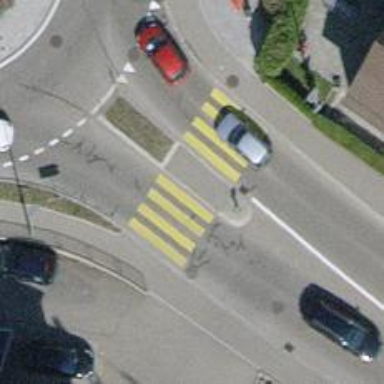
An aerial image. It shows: Uncontrolled zebra crossing with central island.